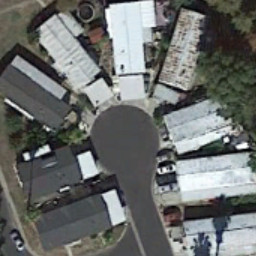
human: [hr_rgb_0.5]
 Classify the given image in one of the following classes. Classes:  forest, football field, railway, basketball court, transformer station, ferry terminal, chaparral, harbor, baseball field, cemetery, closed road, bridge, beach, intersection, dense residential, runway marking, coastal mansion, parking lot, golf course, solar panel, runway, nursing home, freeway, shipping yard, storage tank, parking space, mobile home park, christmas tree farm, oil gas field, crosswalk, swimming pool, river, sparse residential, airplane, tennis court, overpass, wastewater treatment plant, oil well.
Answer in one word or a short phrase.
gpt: mobile home park